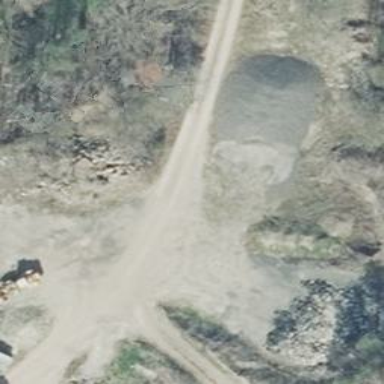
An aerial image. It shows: Track with grade 2 gravel surface.